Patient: sex M, age 48
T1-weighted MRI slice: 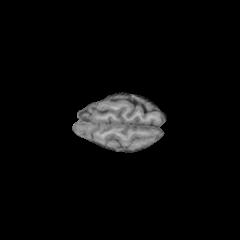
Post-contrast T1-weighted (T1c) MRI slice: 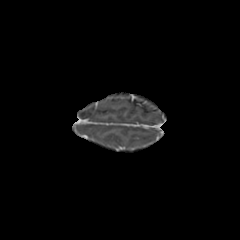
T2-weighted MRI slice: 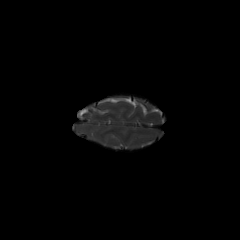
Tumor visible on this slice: no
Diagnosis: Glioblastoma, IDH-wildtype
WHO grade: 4